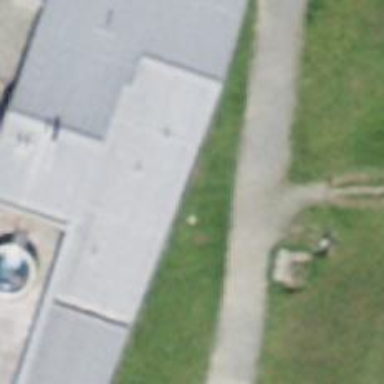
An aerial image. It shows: Bench for seating.